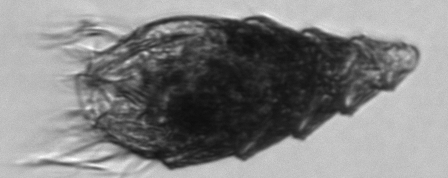
Label: Laboea_strobila